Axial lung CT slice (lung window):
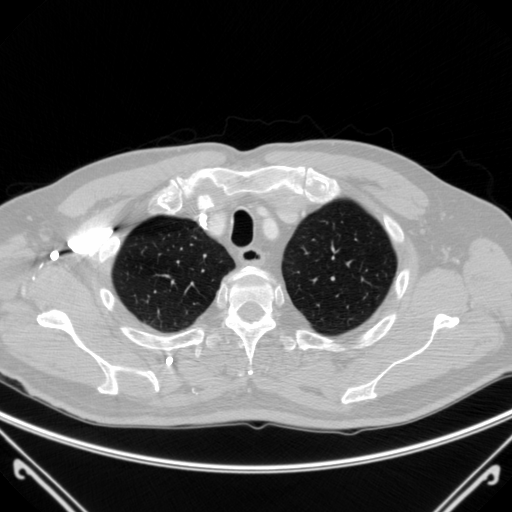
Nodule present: no